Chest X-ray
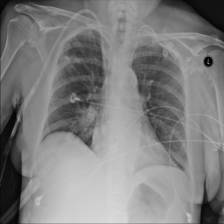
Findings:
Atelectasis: negative
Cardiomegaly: negative
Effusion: negative
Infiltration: negative
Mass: negative
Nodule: negative
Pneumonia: negative
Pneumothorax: negative
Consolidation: positive
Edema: negative
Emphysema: negative
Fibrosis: negative
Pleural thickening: negative
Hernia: negative